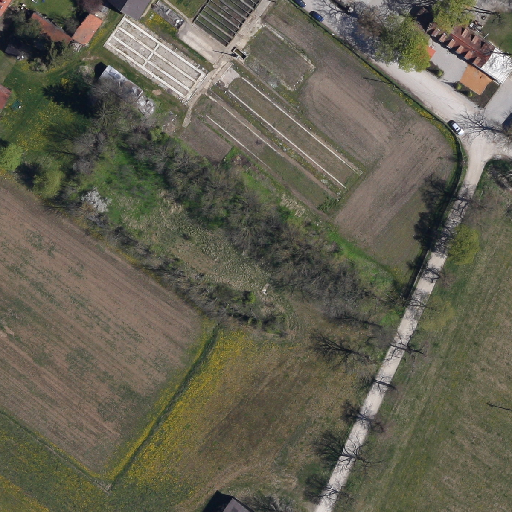
Referring expression: car driving on the road